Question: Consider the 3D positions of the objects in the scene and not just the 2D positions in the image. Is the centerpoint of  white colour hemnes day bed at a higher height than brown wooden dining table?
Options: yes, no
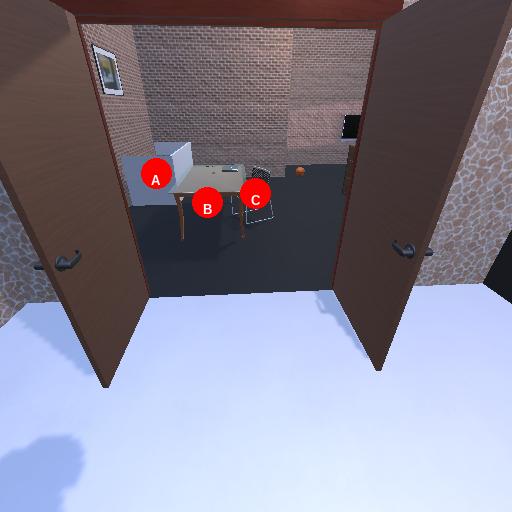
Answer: yes